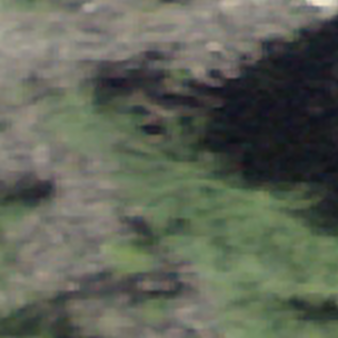
Label: other